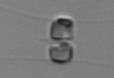
Label: Chaetoceros_similis